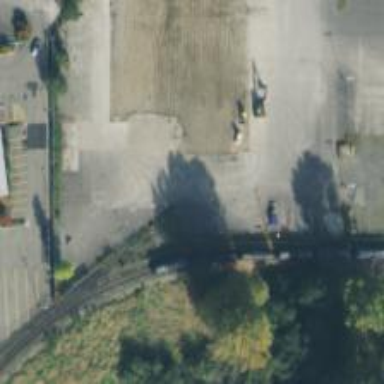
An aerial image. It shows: Disused railway spur service.